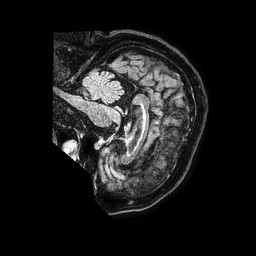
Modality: FLAIR
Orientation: sagittal
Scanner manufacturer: philips
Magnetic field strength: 1.5 T
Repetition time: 4.8 s
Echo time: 0.3 s